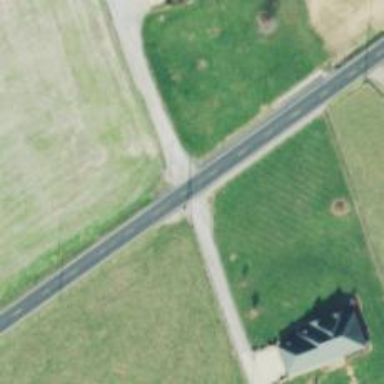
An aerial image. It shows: Secondary road.